An envelope spectrum derived from a bearing vibration measurement is shown; the reference markers locate BPFO, BPFI, BSF and FTF for this bearing geometry and shaft speed. Classify the bearing condition as one of: normal, inner_race, outer_race, ball.
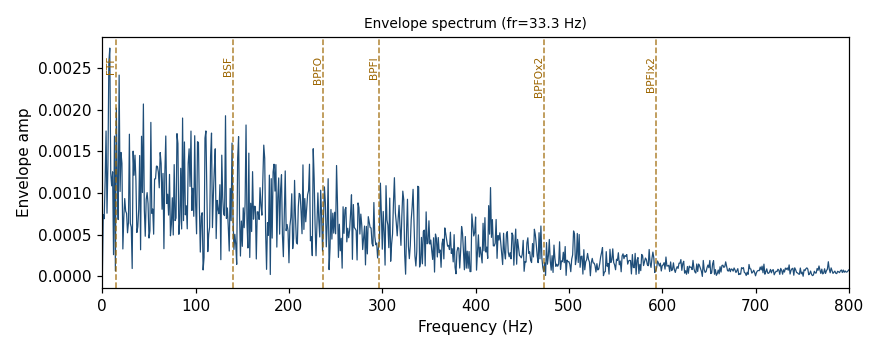
Answer: normal